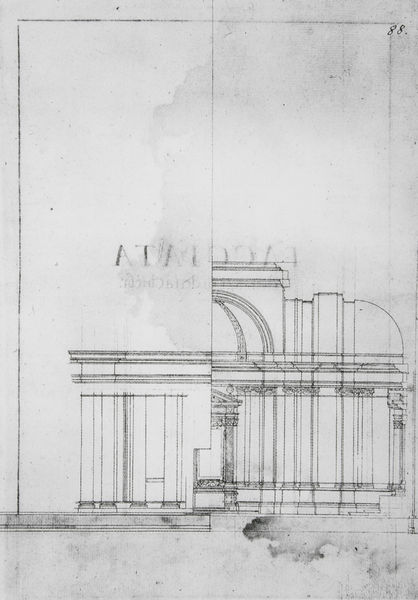
Titel: Aufriss aus dem ersten Projekt für SS. Luca e Martina, Rom
Künstler: Domenico Castelli
Standort: Rom
Institution: Biblioteca Apostolica Vaticana
Schlagwörter: feder, dreieck, fenster, grau, pfeiler, schwarz, skizze, säule, säulen, tür, weiss, zeichnung, gebäude, wand, architektur, rahmen, sockel, bild, signatur, kirche, klassizismus, blatt, rund, garten, schrift, wellen, papier, ansicht, bogen, fassade, italien, studie, giebel, grafik, graphik, linien, schriftzug, pilaster, rand, rundbogen, kuppel, treppe, treppen, detail, gerade, stufen, striche, tor, eingang, tusche, umgang, antike, torbogen, dom, linie, denkmal, rückseite, druck, schraffur, stich, seite, text, buchstaben, strich, bleistift, entwurf, tinte, unvollendet, arkaden, bleistiftzeichnung, pantheon, rom, fleck, flecken, portal, sims, gesims, risalit, rundbögen, konstruktion, plan, tempel, lineal, verzeirung, querschnitt, bau, nummer, geschoss, gebälk, riss, grundriss, federzeichnung, verkehrt, traktat, aufriss, etage, architekturzeichnung, attika, zentralbau, basen, ordnung, strichzeichnung, potsdam, aufzeichnung, kirchr, geteilt, strift, architekut, kaffeefleck, 88, getilt, phi, facciata